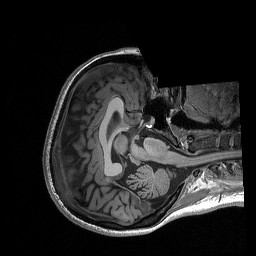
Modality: T1w
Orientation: axial
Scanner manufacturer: siemens
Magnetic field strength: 3 T